Question: I have a button in one of the sheets (sheet"Welcome")
And the button calls the form, when I put the data in the text boxes, I would like to put the data in another sheet ("OportunidadesemAberto") when I click the commandbutton2. But nothing happens, it changes the view of the "oportunidadesemaberto" sheet, but the error appears in that line.
'''
Private Sub CommandButton2_Click()
Sheets("OportunidadesemAberto").Activate
Range("A2").Select
Dim sh As Worksheet
Set sh = ThisWorkbook.Sheets("OportunidadesemAberto")
Dim le As Long
lr = Sheets("OportunidadesemAberto").Range("A" & Rows.Count).End(x1up).Row
With sh
.Cells(lr + 1, "A").Value = Me.TextBox1.Value
.Cells(lr + 1, "B").Value = Me.TextBox2.Value
.Cells(lr + 1, "C").Value = Me.TextBox3.Value
.Cells(lr + 1, "D").Value = Me.TextBox4.Value
.Cells(lr + 1, "E").Value = Me.TextBox5.Value
.Cells(lr + 1, "F").Value = Me.TextBox6.Value
.Cells(lr + 1, "G").Value = Me.TextBox7.Value
.Cells(lr + 1, "H").Value = Me.TextBox8.Value
.Cells(lr + 1, "I").Value = Me.TextBox9.Value
.Cells(lr + 1, "J").Value = Me.ComboBox1.Value
.Cells(lr + 1, "K").Value = Me.ComboBox2.Value
.Cells(lr + 1, "L").Value = Me.ComboBox3.Value
End With
End Sub
'''
I checked the trust center, and the error's still here. I tried to pass the data to other sheets. nothing works
When I debug it, then it shows this error:
'''
Run-time error '1004':
Application-defined or object-defined error
'''

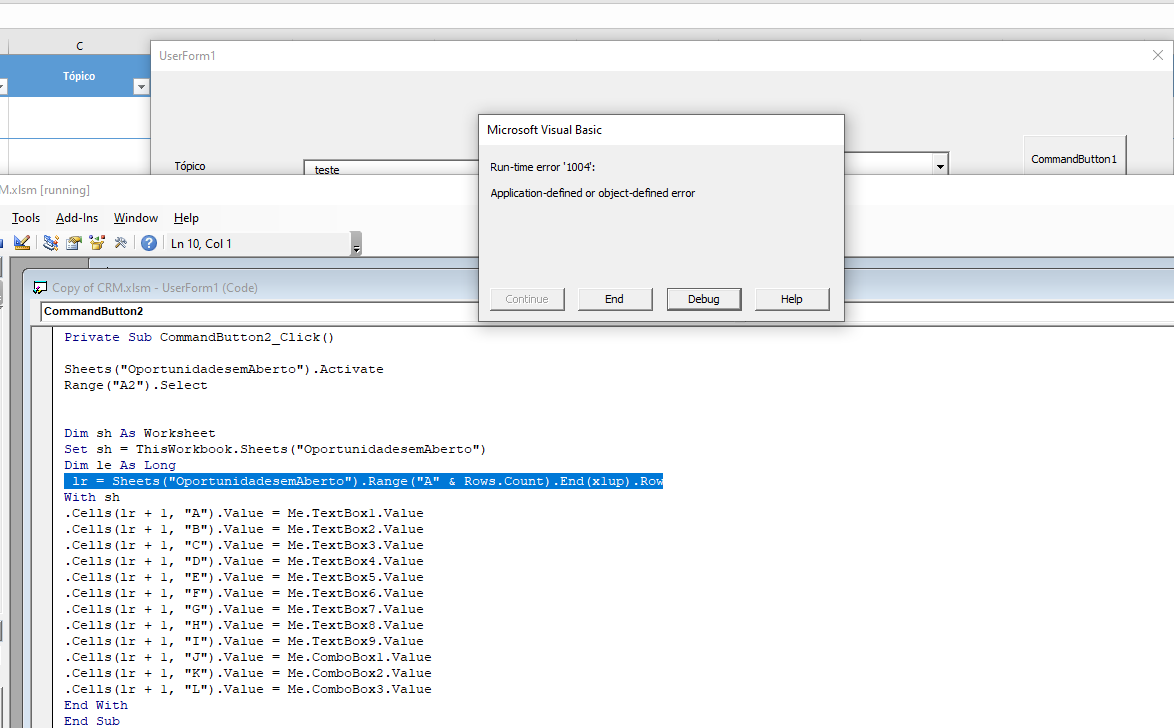
Answer: Your code:
'''
Dim le as long
lr = Sheets("YourSheetName").range("YourRange").end(xlUp).row
'''
It could be a simple spelling mistake of using instead of in the above code.
Not sure though, if that will fix your problem. If not fixed, kindly provide the code snippet.
Refactored code: It is best to reference the objects explicitly
'''
Dim le as long
le = Sh.range("A" & Sh.rows.count).end(xlUp).row
'''